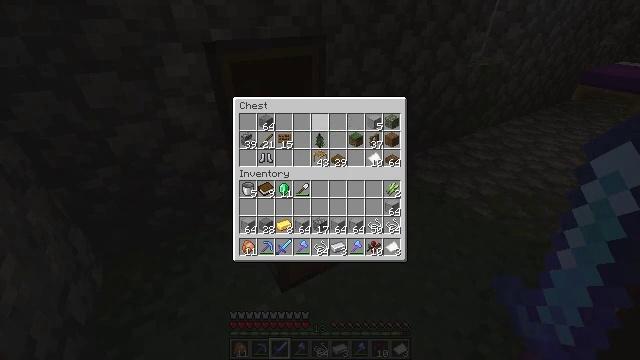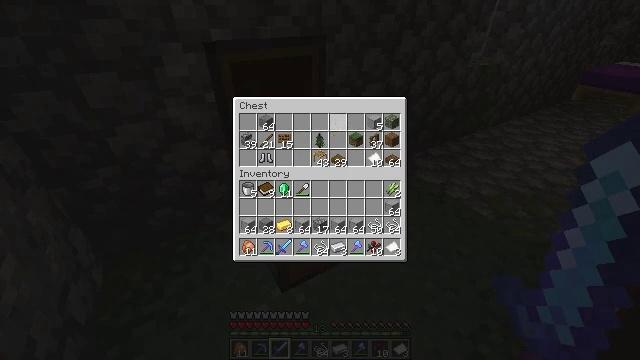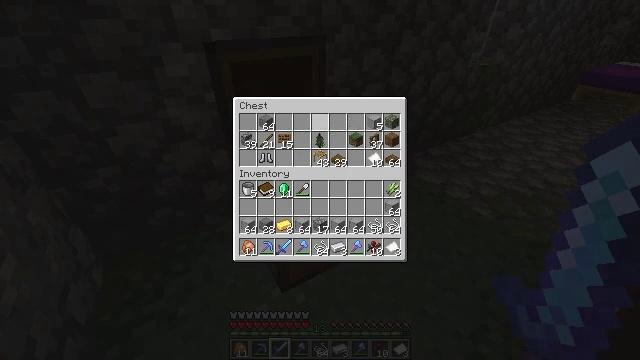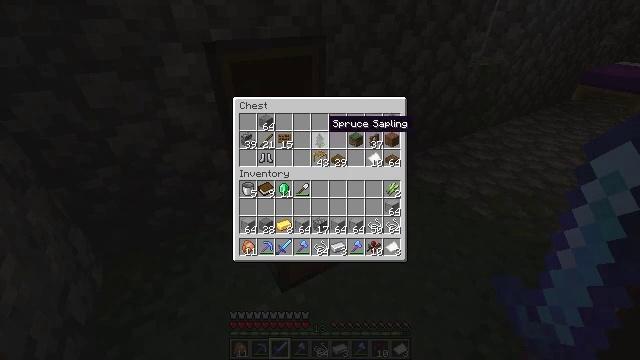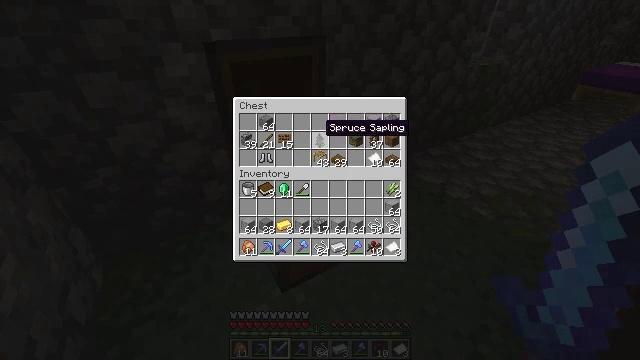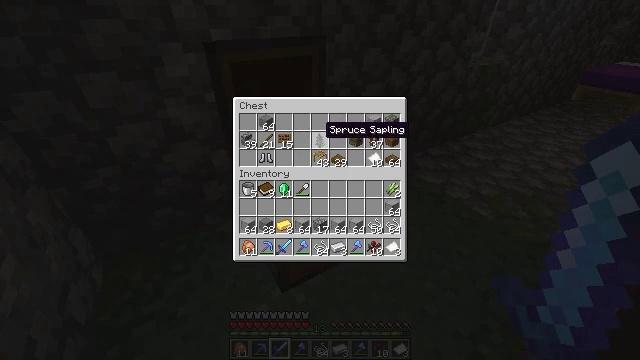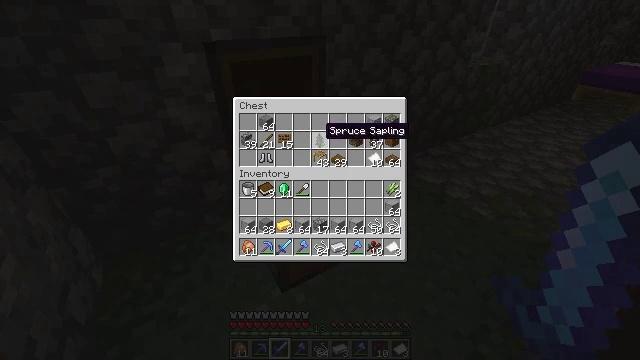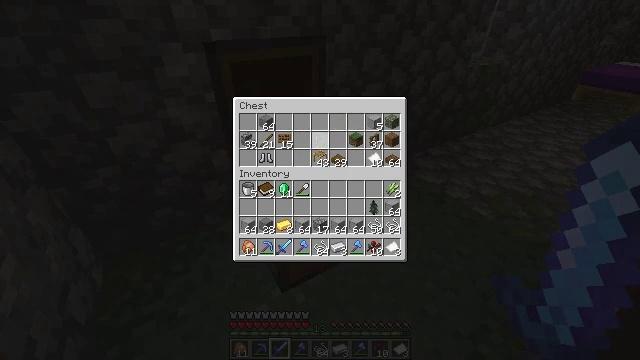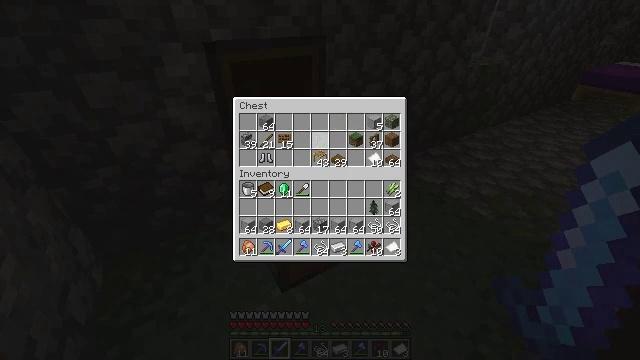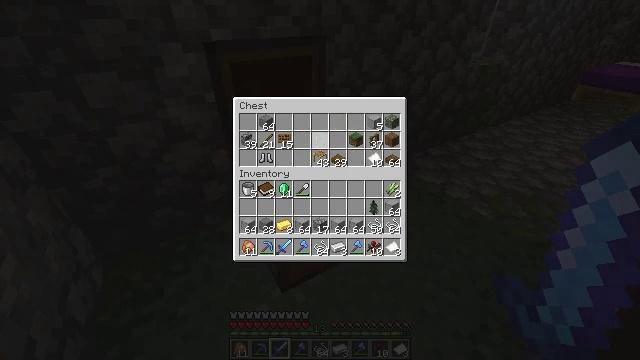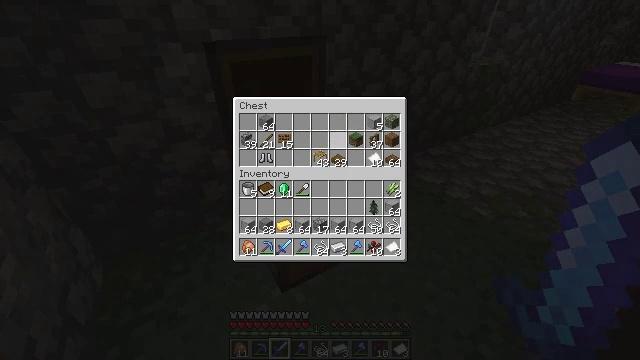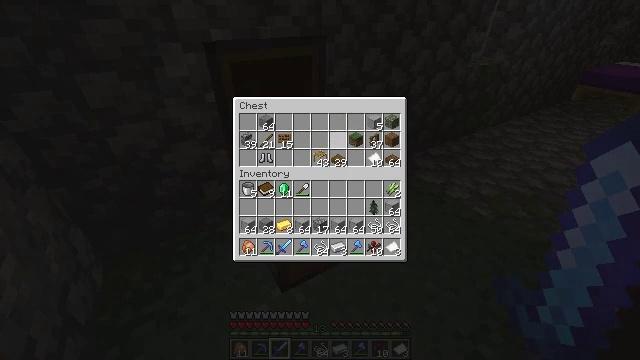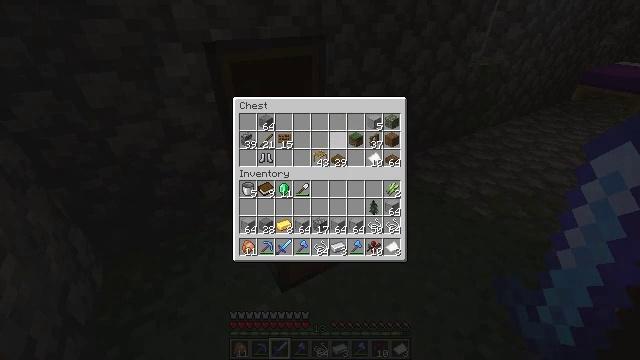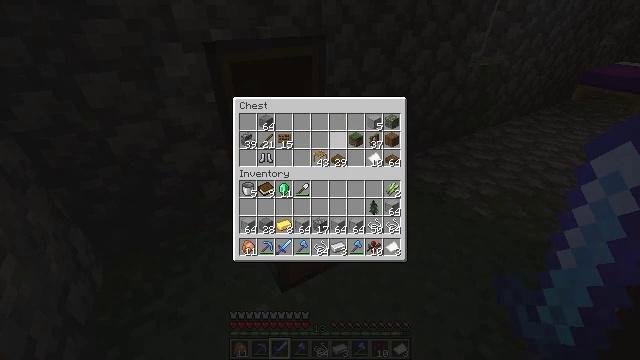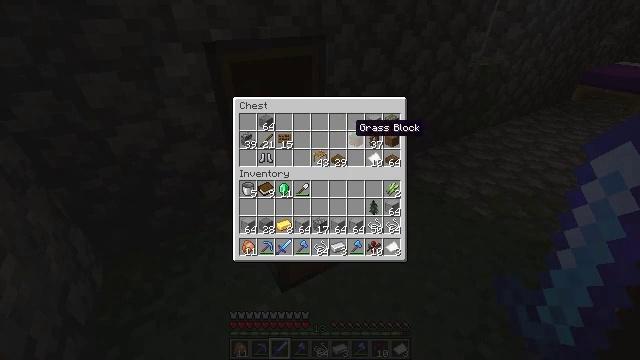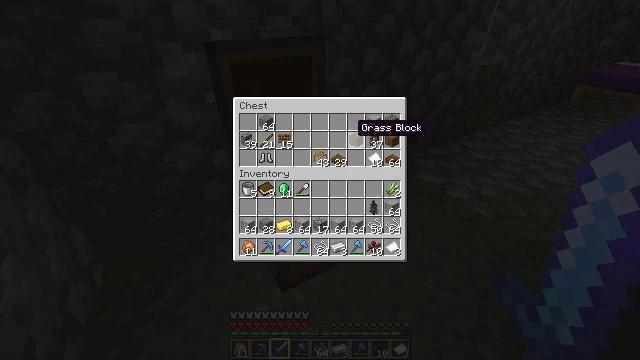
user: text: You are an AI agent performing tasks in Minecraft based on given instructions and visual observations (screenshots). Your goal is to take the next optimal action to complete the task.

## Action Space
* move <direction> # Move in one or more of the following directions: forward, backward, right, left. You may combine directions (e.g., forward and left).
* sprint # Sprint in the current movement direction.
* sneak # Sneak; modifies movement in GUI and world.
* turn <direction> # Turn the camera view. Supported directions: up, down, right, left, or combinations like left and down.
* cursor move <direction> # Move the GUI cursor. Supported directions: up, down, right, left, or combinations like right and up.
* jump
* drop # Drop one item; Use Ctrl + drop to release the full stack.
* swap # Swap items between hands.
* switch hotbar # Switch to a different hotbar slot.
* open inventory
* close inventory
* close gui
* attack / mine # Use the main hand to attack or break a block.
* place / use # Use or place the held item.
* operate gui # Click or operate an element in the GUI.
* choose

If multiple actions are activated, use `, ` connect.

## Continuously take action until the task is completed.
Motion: motion action
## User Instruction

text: Destroy the glass.
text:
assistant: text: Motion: sneak
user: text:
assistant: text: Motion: sneak, attack / mine
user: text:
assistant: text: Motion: sneak, attack / mine
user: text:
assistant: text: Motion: sneak, attack / mine
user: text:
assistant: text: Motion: sneak, attack / mine
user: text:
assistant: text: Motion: sneak
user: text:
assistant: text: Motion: sneak, attack / mine
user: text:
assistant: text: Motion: sneak, attack / mine
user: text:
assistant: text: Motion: sneak, turn right, attack / mine
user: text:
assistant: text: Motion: sneak
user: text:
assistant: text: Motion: sneak
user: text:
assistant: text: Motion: sneak, attack / mine
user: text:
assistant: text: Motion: sneak, attack / mine
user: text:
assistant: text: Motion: sneak, turn right, attack / mine
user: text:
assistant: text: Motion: sneak
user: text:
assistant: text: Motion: sneak
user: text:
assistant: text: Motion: sneak
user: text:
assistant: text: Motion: sneak
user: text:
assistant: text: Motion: sneak, attack / mine
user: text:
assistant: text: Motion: sneak, attack / mine
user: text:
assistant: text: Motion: sneak, attack / mine
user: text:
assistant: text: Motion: sneak, turn right
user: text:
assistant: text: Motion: sneak
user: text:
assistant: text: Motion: sneak
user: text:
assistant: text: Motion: sneak, attack / mine
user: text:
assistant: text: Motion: sneak, attack / mine
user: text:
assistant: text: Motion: sneak
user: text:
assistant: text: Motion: sneak
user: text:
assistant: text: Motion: sneak
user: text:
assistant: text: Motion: sneak, attack / mine